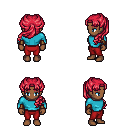
a pixel art fantasy rpg character, female body template, human, dark skin, teal long-sleeve shirt, red pants, ruby red princess hairstyle, cloth bracers, four views (front, back, left, right), 2x2 character sprite sheet, small pixel art, hard edges, no anti-aliasing